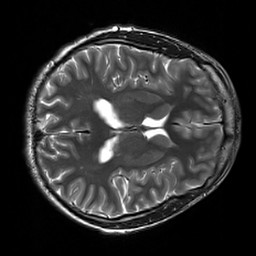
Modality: T2w
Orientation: axial
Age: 24
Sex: male
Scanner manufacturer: siemens
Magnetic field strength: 3 T
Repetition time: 7 s
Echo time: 0.09 s